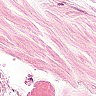
Metastatic tissue present: no